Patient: sex M, age 52
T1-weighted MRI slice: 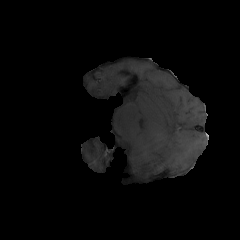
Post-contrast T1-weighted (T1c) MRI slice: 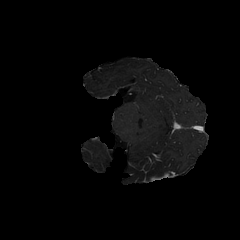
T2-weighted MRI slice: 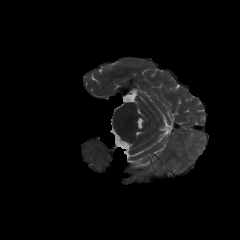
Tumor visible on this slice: no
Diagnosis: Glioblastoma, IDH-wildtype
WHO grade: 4